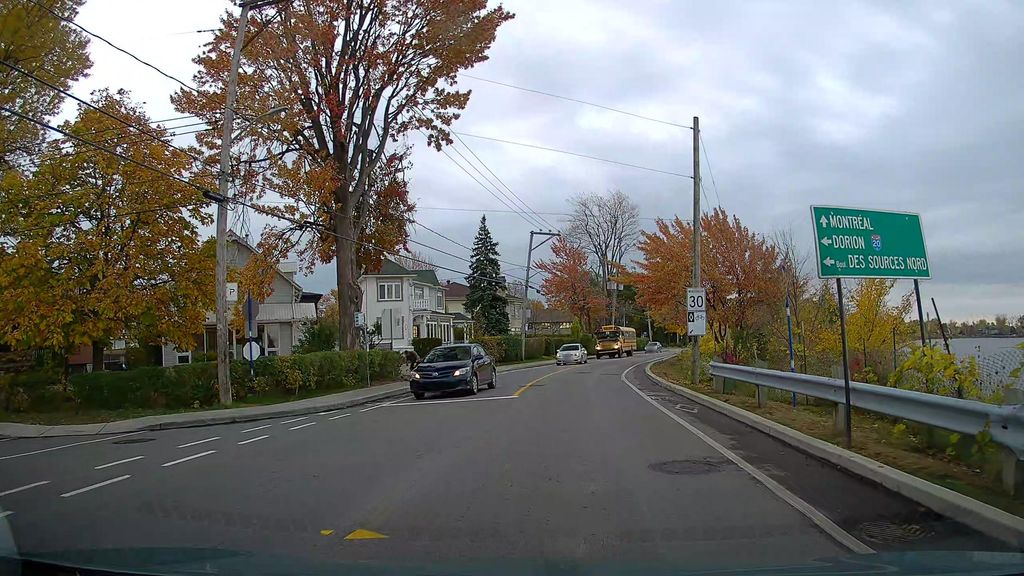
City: montreal